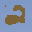
Label: 2